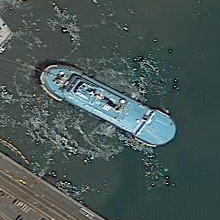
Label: civil